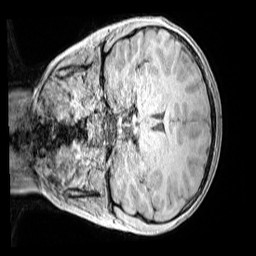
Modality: MP2RAGE
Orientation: coronal
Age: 9
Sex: male
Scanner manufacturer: siemens
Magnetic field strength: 3 T
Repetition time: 4 s
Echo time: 0.00299 s